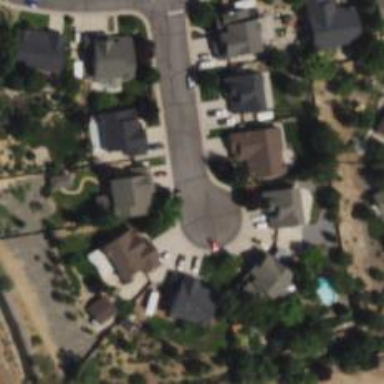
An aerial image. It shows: Residential road with asphalt surface and separate sidewalk.